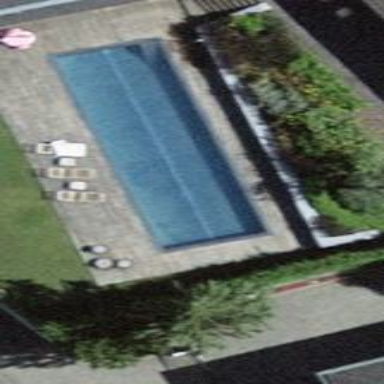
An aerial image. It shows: Swimming pool located in leisure land.